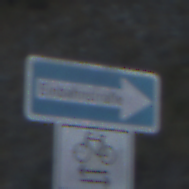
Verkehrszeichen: EinbahnstrasseRechtsweisend
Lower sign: RichtungsangabeDurchPfeile9
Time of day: SunriseSunset
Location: Outdoor (RoadRail)
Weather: Clear
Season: NotSpecified
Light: Natural